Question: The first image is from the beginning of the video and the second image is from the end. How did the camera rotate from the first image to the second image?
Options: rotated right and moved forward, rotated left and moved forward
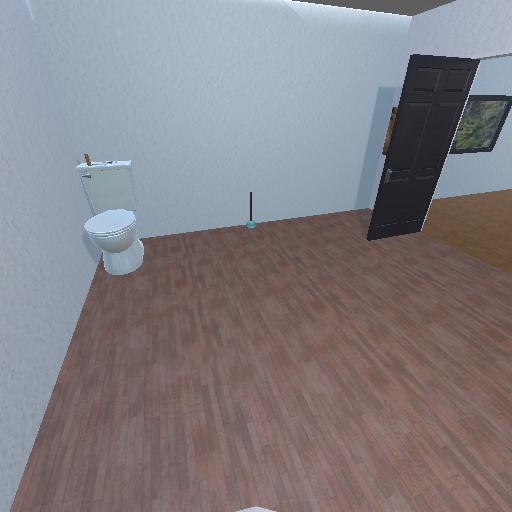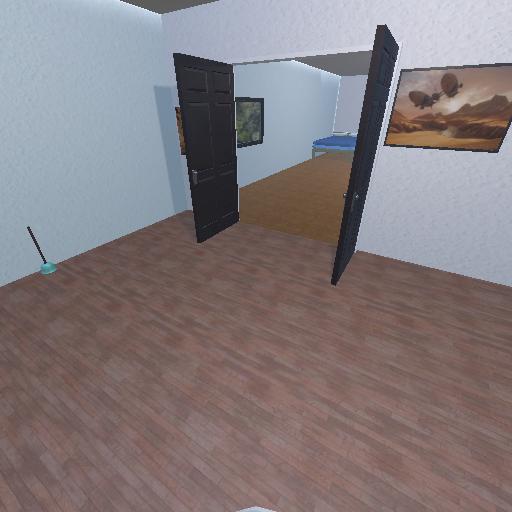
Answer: rotated right and moved forward